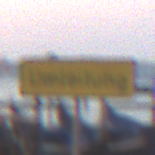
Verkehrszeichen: Umleitungsankuendigung
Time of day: SunriseSunset
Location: Outdoor (Urban)
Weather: Clear
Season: NotSpecified
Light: Natural